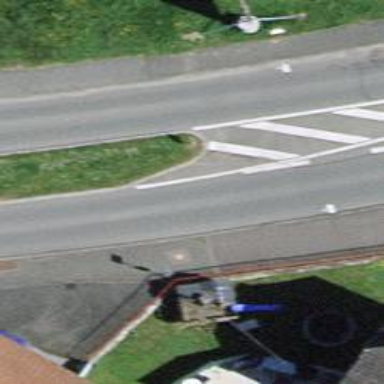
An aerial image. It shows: Public transport stop position.